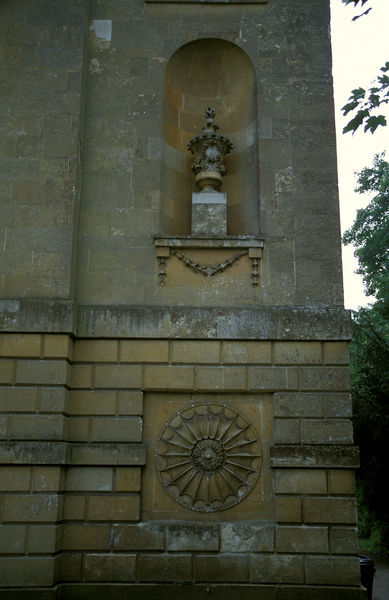
Titel: Queen’s Tempel, Rückfassade, Bauschmuck
Künstler: Thomas Pitt
Standort: Stowe, Buckinghamshire
Institution: Stowe Landscape Gardens
Schlagwörter: baum, blau, blätter, himmel, laub, bäume, gelb, grün, ocker, äste, ausschnitt, grau, gebäude, haus, beige, fächer, muster, ornament, wand, architektur, sockel, stein, steine, brüstung, kirche, sonne, kelch, girlande, kreis, rund, amphore, skulptur, vase, relief, sommer, ecke, rahmung, fassade, mauer, ziegel, rad, detail, verzierung, läufer, glatt, plinthe, podest, foto, fotografie, photographie, kante, erker, fugen, nische, hauswand, münchen, strahlen, denkmal, nadelbaum, architrav, kathedrale, photo, halbkreis, halbrund, fries, rustika, sims, triumph, gesims, quader, sandstein, farbfoto, rosette, historismus, konche, konsolen, konsole, niesche, quadersteine, vertieft, quadrat, vertiefung, bau, wandnische, klassizistisch, nischen, pinakothek, bauornament, bossenquader, sockelzone, ziegelstein, bossen, quadermauerwerk, bossierung, bossenwerk, rusitka, bosse, mauersteine, grate, skluptur, reliefiert, klasizismus, podesr, neo klassizismus